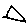
Label: triangle